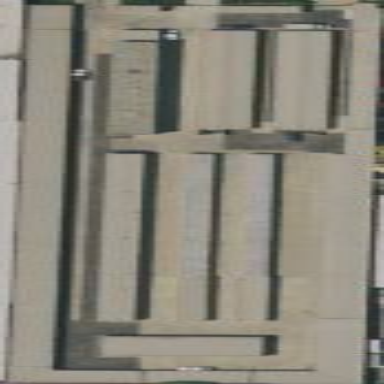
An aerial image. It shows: Warehouse building used for storing goods.